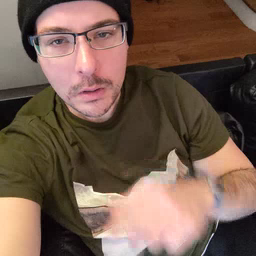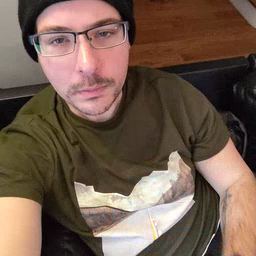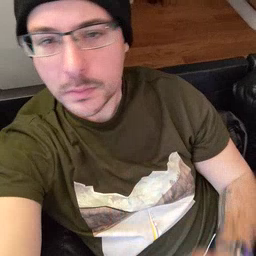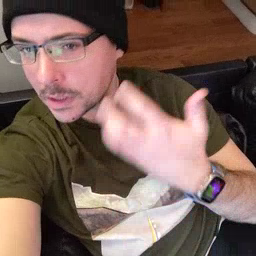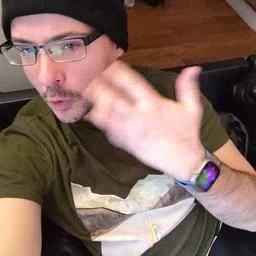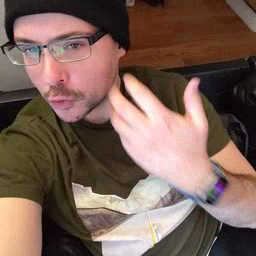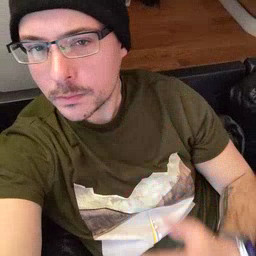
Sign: tiger